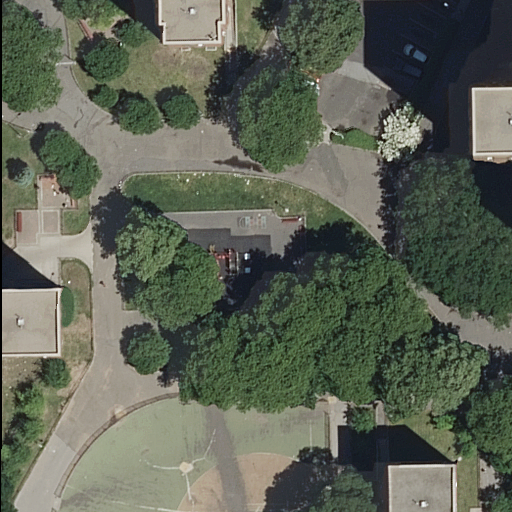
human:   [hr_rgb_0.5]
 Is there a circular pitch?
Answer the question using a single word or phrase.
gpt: no

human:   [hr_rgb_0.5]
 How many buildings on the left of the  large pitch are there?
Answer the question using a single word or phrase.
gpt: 1

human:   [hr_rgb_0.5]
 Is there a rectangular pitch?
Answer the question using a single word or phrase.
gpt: no

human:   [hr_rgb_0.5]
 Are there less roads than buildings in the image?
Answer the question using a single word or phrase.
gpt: no

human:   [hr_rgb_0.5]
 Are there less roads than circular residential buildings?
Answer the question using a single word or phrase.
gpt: no

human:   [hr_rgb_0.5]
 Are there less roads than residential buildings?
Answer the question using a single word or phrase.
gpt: no

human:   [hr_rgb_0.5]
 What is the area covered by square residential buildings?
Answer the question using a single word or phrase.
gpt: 0m2

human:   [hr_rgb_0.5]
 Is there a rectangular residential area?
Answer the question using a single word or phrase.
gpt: yes

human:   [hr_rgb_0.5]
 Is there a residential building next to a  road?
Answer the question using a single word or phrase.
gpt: yes

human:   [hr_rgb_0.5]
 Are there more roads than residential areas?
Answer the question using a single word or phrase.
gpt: yes

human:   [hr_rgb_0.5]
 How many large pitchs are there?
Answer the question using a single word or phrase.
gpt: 1

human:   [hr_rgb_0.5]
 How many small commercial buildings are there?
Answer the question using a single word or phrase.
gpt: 0

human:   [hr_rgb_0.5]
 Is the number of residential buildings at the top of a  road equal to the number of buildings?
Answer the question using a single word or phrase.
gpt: no

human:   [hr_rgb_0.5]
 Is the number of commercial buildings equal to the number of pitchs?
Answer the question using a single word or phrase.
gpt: no

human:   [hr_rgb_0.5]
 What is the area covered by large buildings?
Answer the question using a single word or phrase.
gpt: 1882m2

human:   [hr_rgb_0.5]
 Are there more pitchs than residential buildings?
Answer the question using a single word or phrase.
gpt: no

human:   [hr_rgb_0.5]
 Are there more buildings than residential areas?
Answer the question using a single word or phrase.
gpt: yes

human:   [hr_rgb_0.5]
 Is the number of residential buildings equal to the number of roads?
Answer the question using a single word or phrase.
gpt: no

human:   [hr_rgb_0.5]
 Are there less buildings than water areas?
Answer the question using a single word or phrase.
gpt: no

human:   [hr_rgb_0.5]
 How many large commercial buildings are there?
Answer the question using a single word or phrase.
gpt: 0

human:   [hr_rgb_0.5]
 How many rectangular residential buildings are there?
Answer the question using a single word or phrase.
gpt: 2

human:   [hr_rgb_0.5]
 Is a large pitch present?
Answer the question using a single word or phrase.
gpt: yes

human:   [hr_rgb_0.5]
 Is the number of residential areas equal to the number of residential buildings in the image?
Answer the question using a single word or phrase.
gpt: no

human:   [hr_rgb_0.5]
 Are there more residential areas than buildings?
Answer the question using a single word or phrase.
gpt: no

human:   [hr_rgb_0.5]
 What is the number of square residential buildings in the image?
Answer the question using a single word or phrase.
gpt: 0

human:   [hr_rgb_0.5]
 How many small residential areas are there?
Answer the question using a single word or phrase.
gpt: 0

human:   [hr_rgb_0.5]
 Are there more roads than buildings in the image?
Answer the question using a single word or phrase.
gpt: yes

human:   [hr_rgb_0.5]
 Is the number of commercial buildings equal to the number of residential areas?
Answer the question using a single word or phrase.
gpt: no

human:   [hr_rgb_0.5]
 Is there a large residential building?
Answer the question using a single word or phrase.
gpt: yes

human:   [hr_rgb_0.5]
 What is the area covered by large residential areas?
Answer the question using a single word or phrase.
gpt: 9174m2

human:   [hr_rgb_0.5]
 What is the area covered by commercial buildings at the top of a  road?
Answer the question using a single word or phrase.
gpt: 0m2

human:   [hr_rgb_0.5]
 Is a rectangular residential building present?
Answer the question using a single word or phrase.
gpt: yes

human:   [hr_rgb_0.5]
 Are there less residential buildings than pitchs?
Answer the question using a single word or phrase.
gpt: no

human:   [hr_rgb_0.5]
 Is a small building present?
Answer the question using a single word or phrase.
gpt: no

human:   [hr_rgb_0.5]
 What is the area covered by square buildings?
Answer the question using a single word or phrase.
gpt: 0m2

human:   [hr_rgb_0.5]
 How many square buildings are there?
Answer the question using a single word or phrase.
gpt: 0